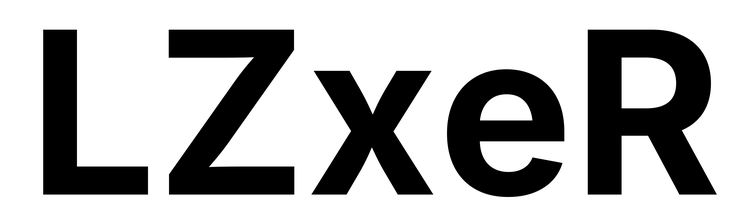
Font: Inter_Bold